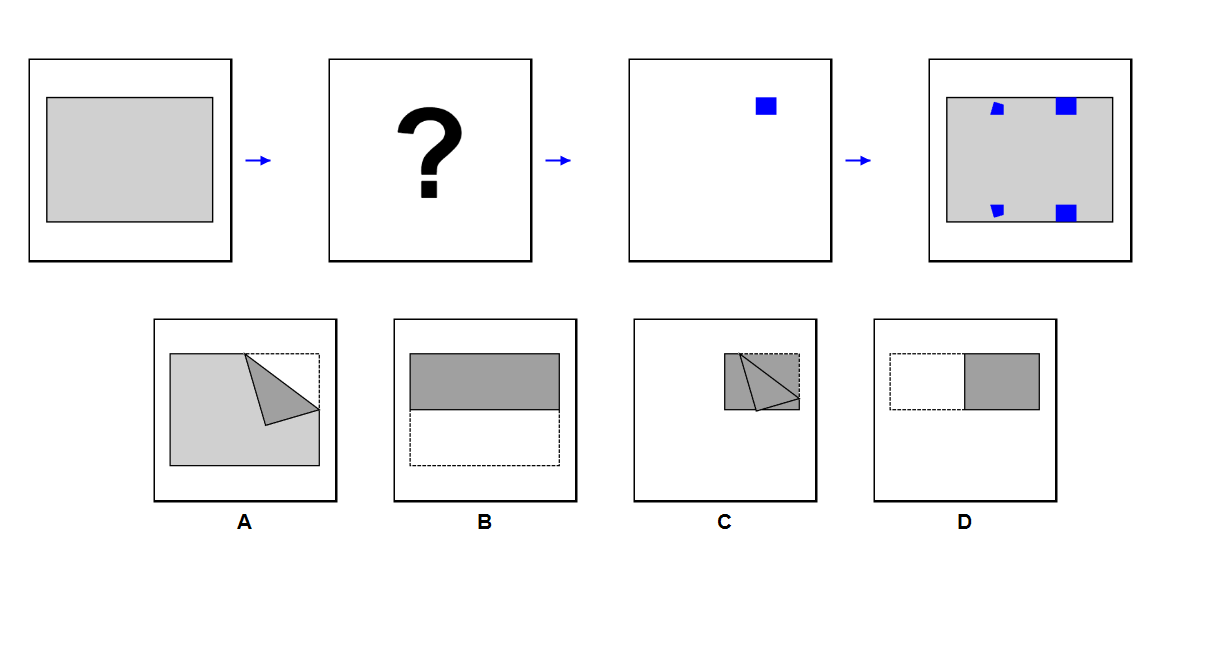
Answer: A